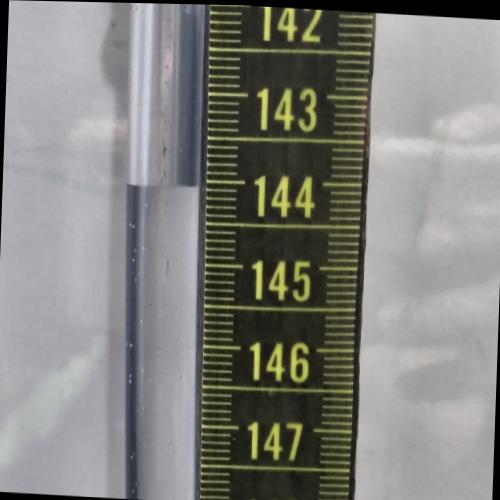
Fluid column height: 144.1 cm